Question: I am trying to update 'row 3(id=8)' in my table here
Using the following query:
'''
UPDATE player_ban
SET until = Now(),
unbanned_by = "MrSnare",
unbanned_reason = "test",
unbanned_date = Now()
WHERE name = "MCYasman"
& unbanned_by = NULL
& until > NOW();
'''
The query is running but no rows are being updated.
What is going wrong?
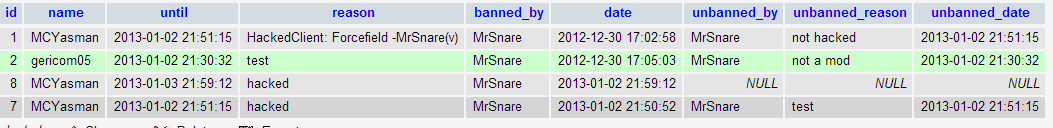
Answer: I would alter your query to use 'AND' instead of the '&' and 'unbanned_by IS NULL'. So the query will be:
'''
UPDATE player_ban
SET until = Now(),
unbanned_by = "MrSnare",
unbanned_reason = "test",
unbanned_date = Now()
WHERE name = "MCYasman"
AND unbanned_by IS NULL
AND until > now();
'''
An value will never be '= null', you have to use 'IS NULL'.